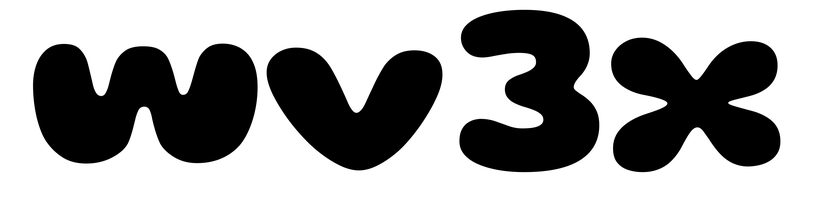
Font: Gluten_ExtraBold